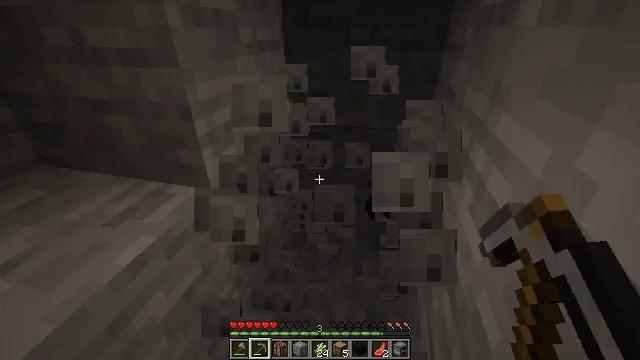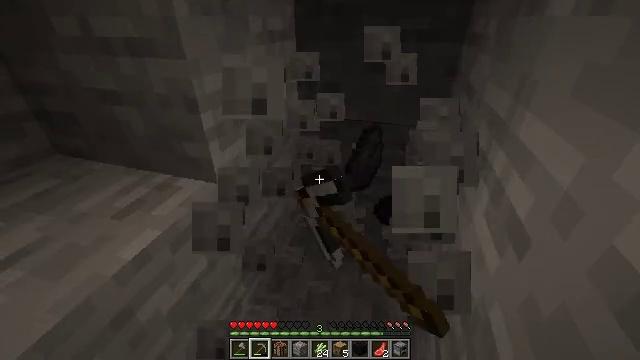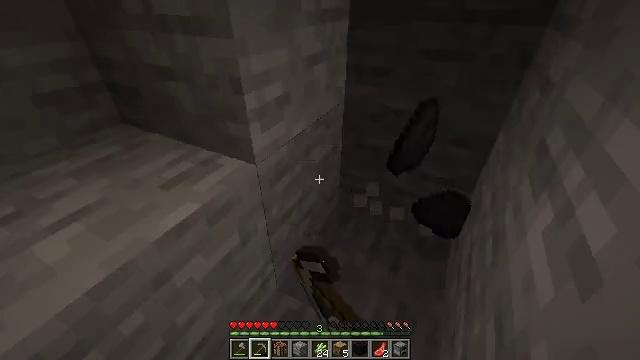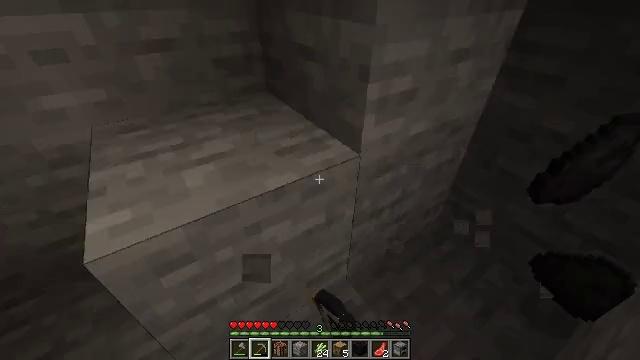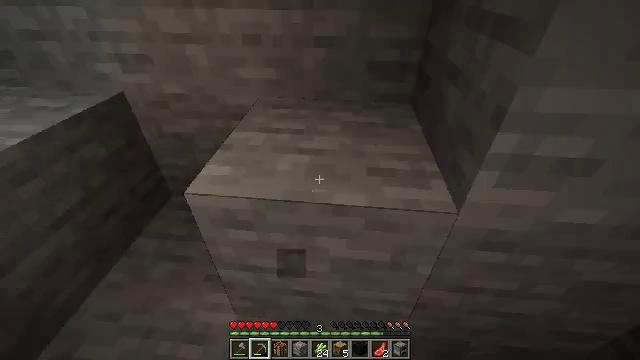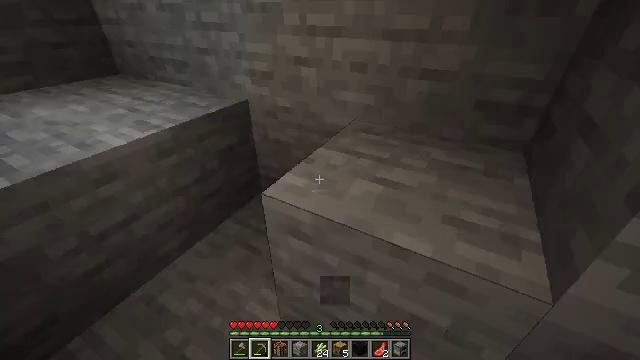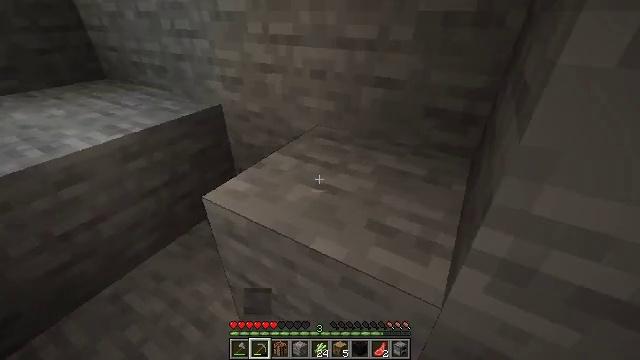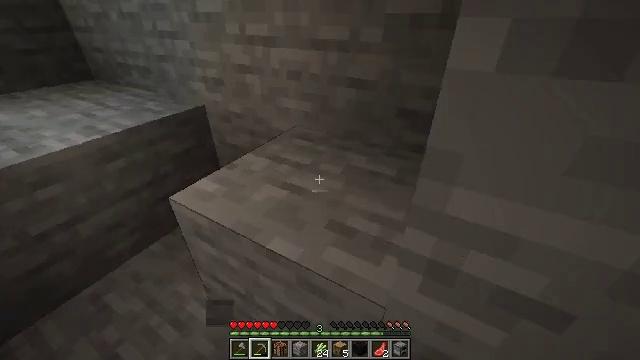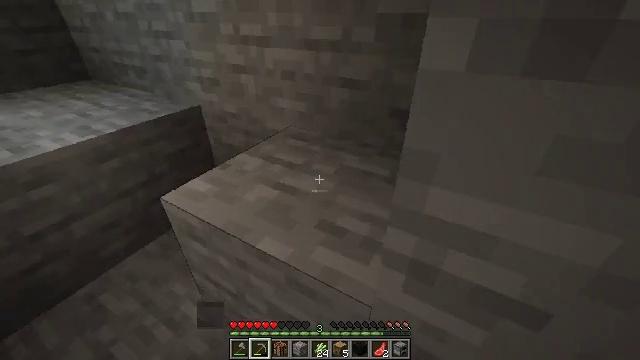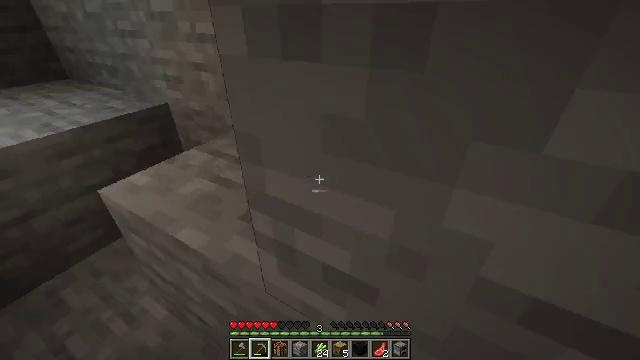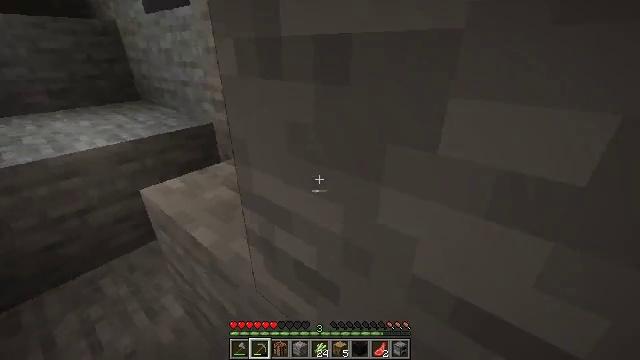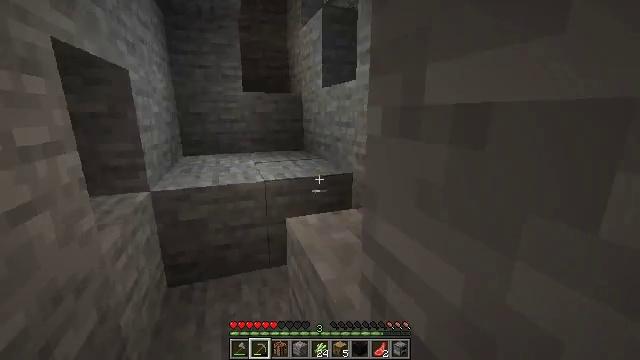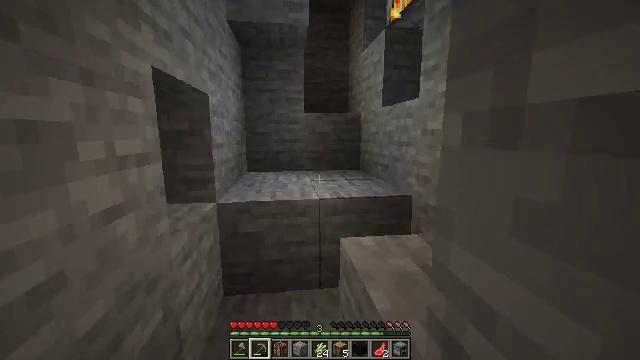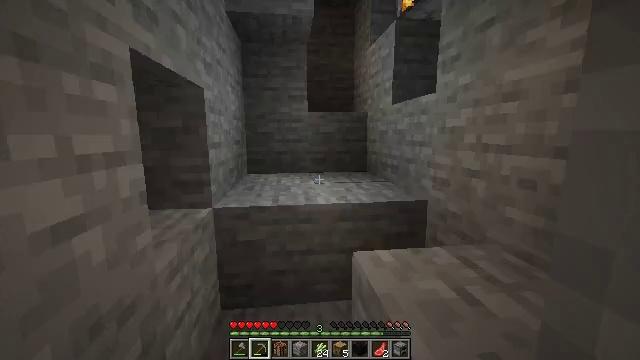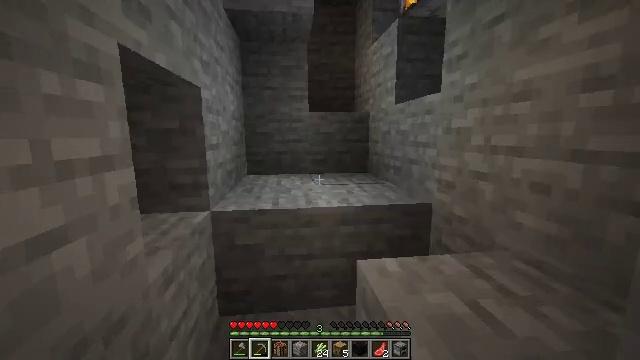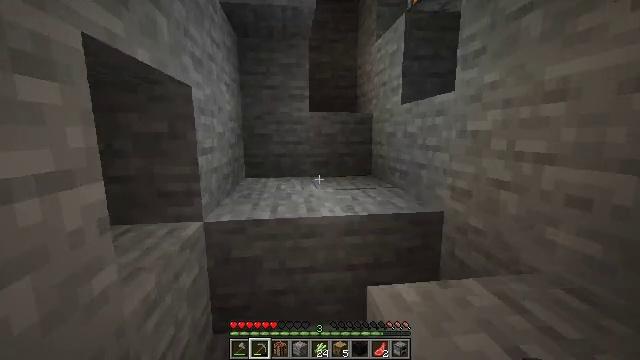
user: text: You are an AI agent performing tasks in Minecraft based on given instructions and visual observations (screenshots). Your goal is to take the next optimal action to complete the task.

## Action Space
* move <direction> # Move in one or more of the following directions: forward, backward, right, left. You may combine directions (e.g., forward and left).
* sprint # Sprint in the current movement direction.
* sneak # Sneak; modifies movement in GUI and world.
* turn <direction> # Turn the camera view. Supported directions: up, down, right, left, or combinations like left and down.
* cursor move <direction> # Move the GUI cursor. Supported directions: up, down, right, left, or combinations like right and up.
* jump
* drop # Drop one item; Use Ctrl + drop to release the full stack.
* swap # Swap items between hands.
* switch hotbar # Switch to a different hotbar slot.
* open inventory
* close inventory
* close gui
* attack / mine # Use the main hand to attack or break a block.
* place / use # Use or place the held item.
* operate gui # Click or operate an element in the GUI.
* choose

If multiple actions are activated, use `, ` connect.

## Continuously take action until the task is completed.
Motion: motion action
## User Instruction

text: craft item air
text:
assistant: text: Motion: move right, turn left and down, attack / mine
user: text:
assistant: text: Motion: move right, turn left and down, attack / mine
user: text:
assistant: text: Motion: move right, turn left and down, attack / mine
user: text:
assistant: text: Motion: move right, turn left
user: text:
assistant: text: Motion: move right, turn left and up
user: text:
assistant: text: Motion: move right, turn left
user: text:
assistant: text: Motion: move right
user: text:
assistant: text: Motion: move right
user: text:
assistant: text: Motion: move right
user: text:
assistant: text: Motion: turn left and up
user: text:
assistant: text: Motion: move forward, turn left and up
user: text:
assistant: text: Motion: move forward, turn left and up
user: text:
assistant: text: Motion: move forward, sprint
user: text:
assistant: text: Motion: move forward, sprint
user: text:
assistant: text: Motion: move forward, sprint
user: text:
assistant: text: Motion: move forward, sprint
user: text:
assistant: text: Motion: move forward, sprint
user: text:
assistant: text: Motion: move forward, sprint, turn right
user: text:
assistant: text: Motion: move forward, sprint, turn right
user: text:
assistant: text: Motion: move forward, sprint
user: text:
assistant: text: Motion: move forward, sprint, jump
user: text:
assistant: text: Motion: move forward, sprint, turn up, jump
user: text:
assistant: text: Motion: move forward, sprint, turn up, jump
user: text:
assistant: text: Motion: move forward, sprint, turn right and up, jump
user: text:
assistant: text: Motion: move forward, sprint, turn right and up, jump
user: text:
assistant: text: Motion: move forward and move left, sprint, turn right and up
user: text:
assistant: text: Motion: move forward and move left, sprint, turn right and up
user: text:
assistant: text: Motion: move forward and move left, sprint, turn right and up
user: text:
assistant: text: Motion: move forward and move left, sprint, turn right and up
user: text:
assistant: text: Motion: move left, turn right and up